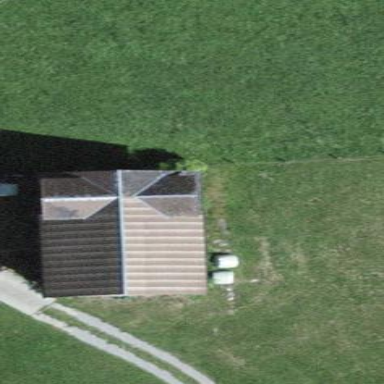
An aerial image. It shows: Gabled roof on farm auxiliary building.